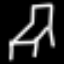
Label: chair